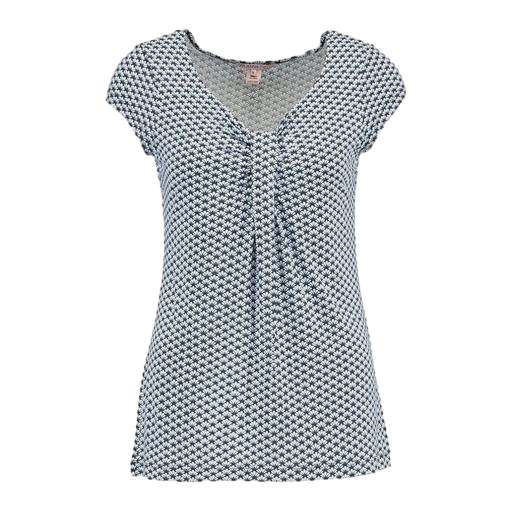
blue pima medallion-print t-shirt only macy, blue printed sleep top, navy spot pleat front top, white background